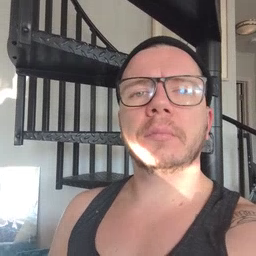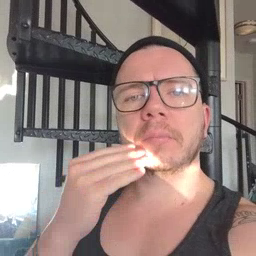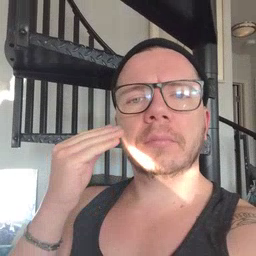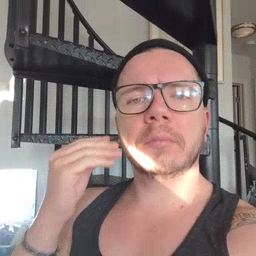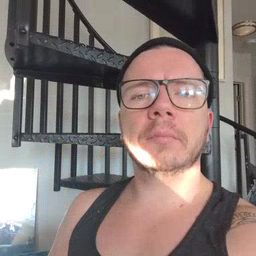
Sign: home